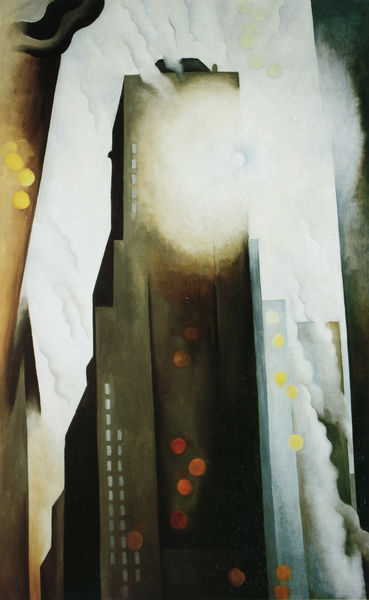
Titel: The Shelton with Sunspots
Künstler: Georgia O'Keeffe
Standort: Chicago
Institution: The Art Institute of Chicago
Schlagwörter: blau, dunkel, schatten, weiß, wolken, gelb, grün, stadt, fenster, grau, hell, licht, orange, schwarz, ölbild, haus, rot, malerei, architektur, häuser, rauch, sonne, dunkelheit, kreis, rund, moderne, abstrakt, modern, farbe, formen, nebel, dampf, finster, lichteinfall, reflexion, flucht, rechtecke, punkte, helligkeit, explosion, strahlen, reflexionen, form, kreise, tupfen, sonnenschein, lichtreflex, illusion, geometrie, großstadt, hochhäuser, wolkenkratzer, new york, o'eeffe, world trade center